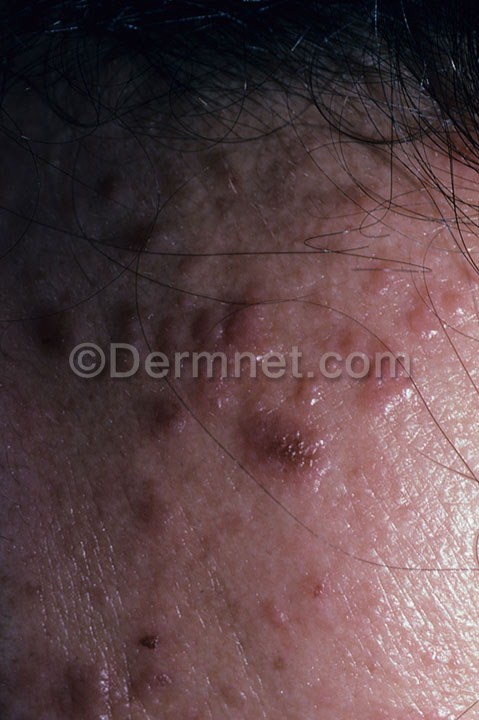
Disease: Warts Molluscum and other Viral Infections